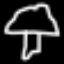
Label: mushroom